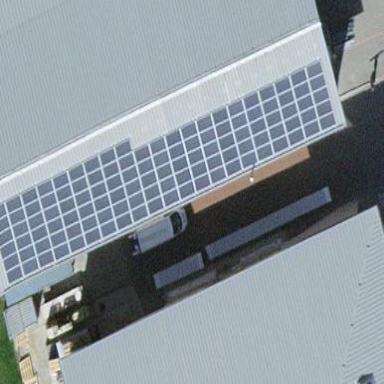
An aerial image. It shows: Solar power generator.